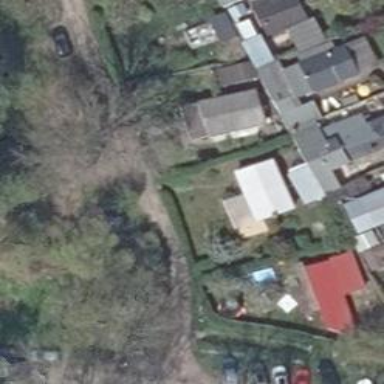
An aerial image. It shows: Alleyway designated as service road.